Interaction volume radius: 10 \u00c5
Interaction volume height: 25 \u00c5
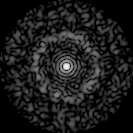
Disorder parameter: 0.8578